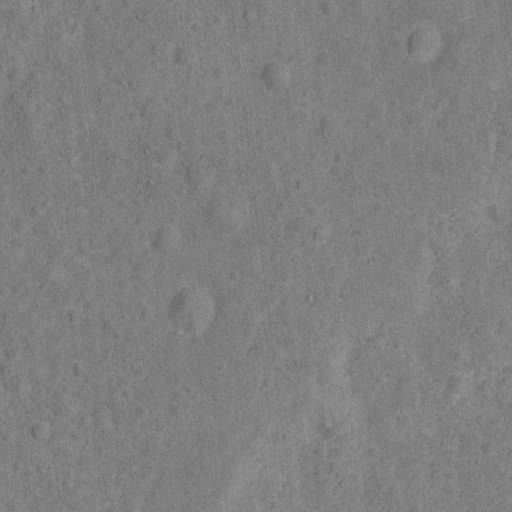
Classes present: Background